RGB frame:
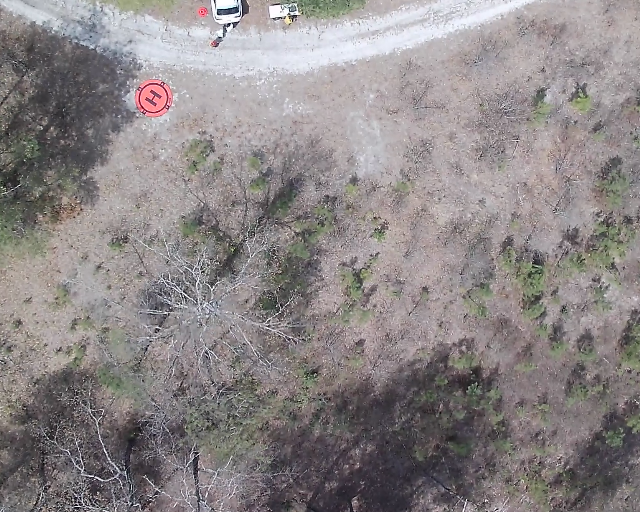
Thermal frame:
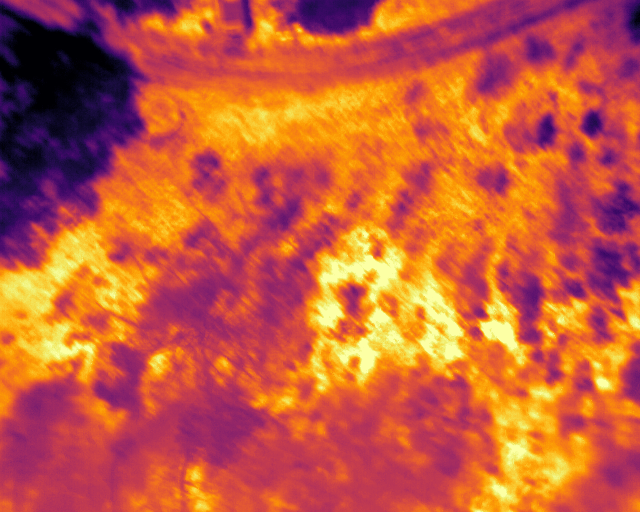
Captured: 2026-02-26 02:26:49
Pixels at or above 80 °C: 0 (fraction of frame: 0)